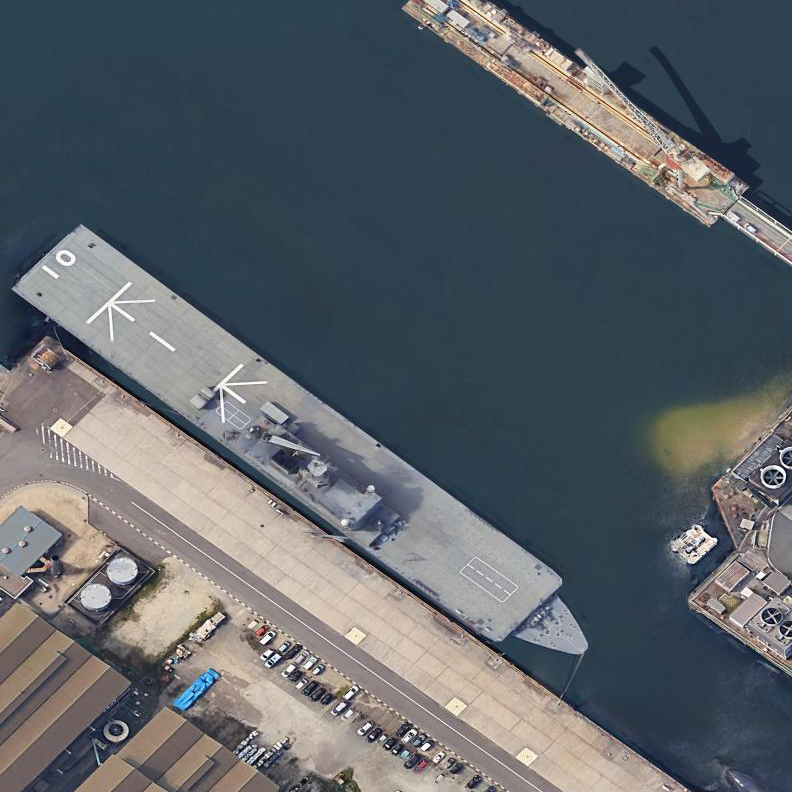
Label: Osumi-class_landing_ship